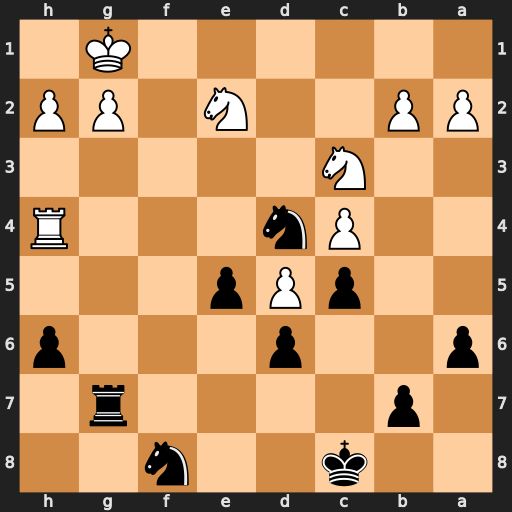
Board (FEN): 2k2n2/1p4r1/p2p3p/2pPp3/2Pn3R/2N5/PP2N1PP/6K1
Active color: b
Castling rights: -
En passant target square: -
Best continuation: Nf3+ Kh1 Nxh4